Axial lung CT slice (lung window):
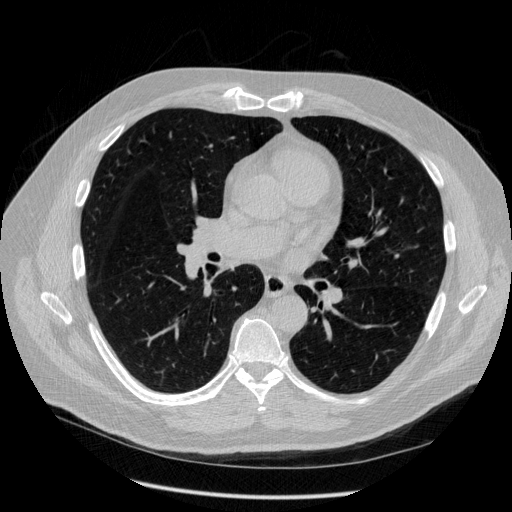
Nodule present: no